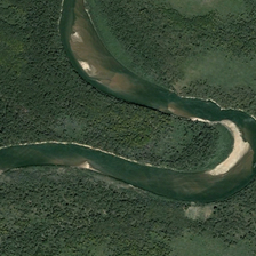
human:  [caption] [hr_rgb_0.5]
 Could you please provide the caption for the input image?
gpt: The rivers across Greenland are clear and swift.

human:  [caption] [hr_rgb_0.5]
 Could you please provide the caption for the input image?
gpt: the river through the green earth is clear and fast flowing.

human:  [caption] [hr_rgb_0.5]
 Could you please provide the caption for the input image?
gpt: The curved river passes partially shallow and partially deep green forest.

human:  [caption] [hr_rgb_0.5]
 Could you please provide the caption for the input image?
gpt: The river across Greenland is clear.

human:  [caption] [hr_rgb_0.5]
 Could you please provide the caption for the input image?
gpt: The curved river, part shallow and part deep, runs through the dense forest.